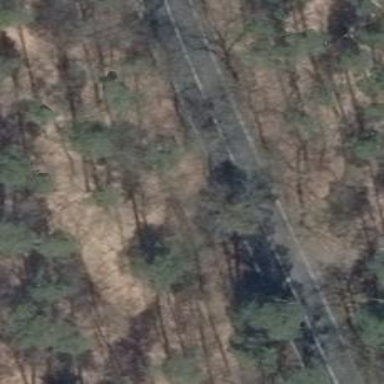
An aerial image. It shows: Secondary road.